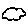
Label: cloud